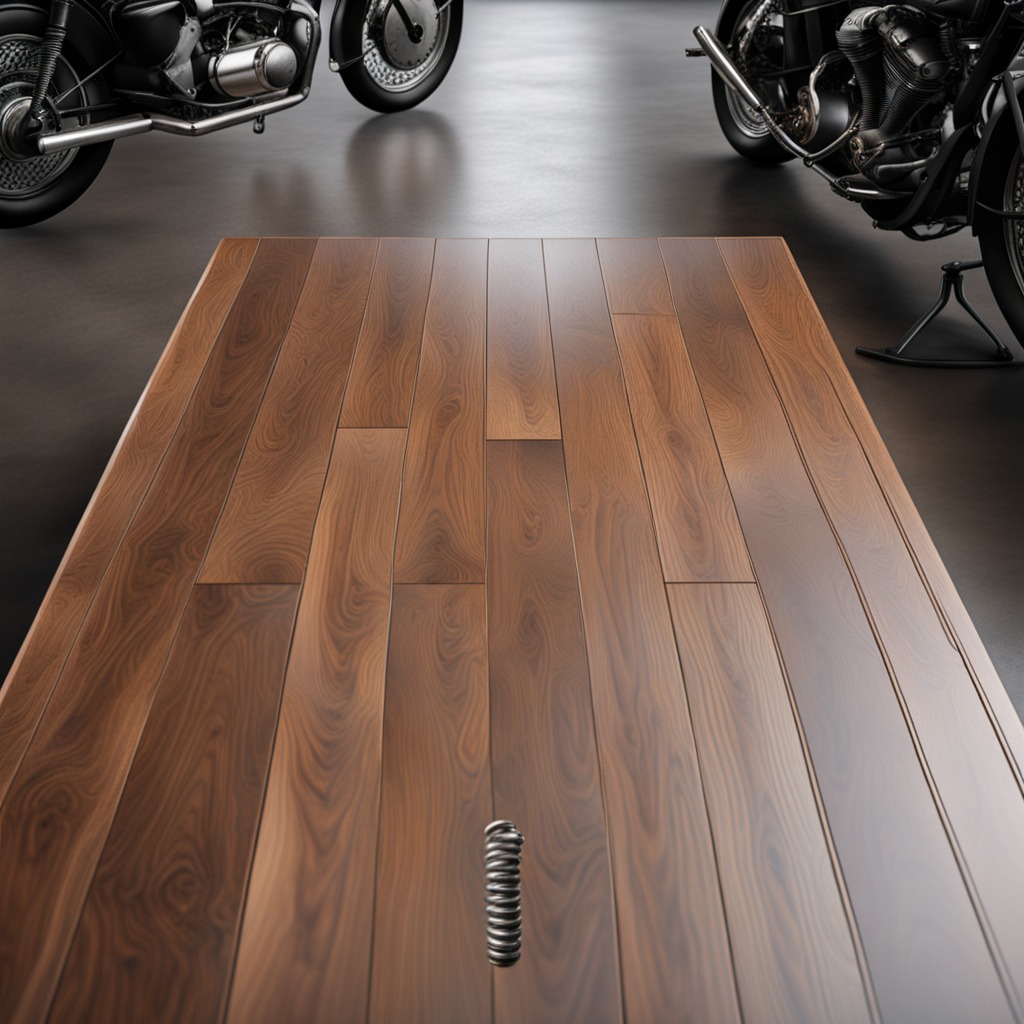
A coiled metal spring is lying on the wooden table.